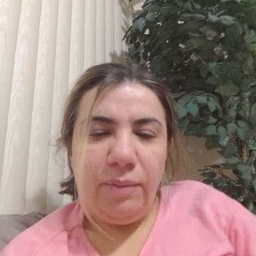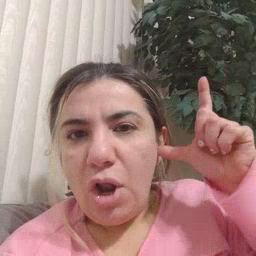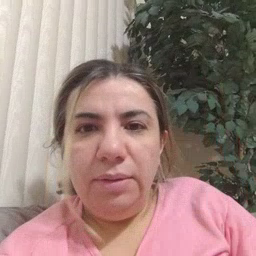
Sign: listen